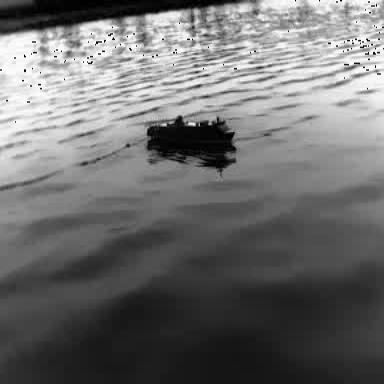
There is a container_ship in the infrared image.